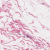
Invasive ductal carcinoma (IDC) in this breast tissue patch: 0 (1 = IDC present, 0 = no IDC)